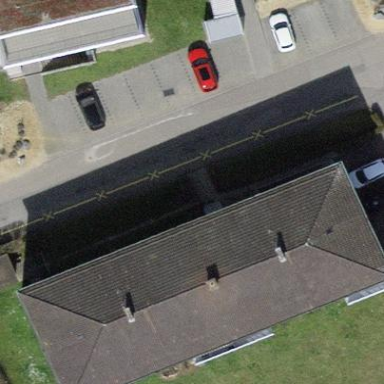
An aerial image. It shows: Building.